Question: I store some settings in firebase database and reach this settings from app. It's working fine with the first 3 settings, but when I tried to add a new one, I can't reach this.
'''
func getLanguage(){
ref = DatabaseRef.settingsRef
//ref.observe(.value, with: { (snapshot) in
ref.observeSingleEvent(of: .value, with: { (snapshot) in
let valueL = snapshot.value as? NSDictionary
if (valueL?.count)! > 0 {
self.lang = ((valueL!["lang"])! as? String)!
}
})
}
'''
'''
static let settingsRef = Database.database().reference().child("events").child(event).child("settings")
'''
When I run this method, I got this error code on
> Thread 1: Fatal error: Unexpectedly found nil while unwrapping an Optional value
Ofcourse I double checked my database structure, and the path, but I can't figure out what is the problem, because my settings db looks like this:
'''
"settings" : {
"contLog" : "true",
"lang" : "en",
"showStat" : "true",
"useGate" : "true"
},
'''
And the snapshot looks like this:

PS: I know "true" is not bool, it's just for string test.
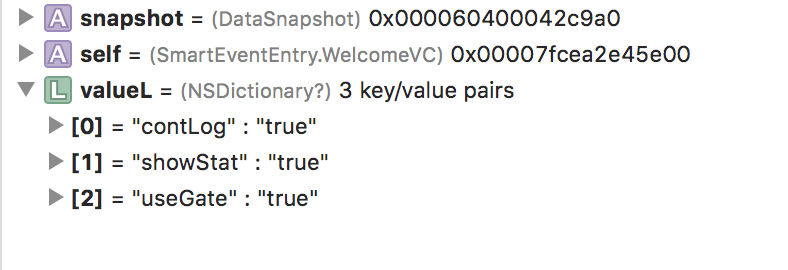
Answer: Thanks for your answers, it was a cache problem.
When I deleted the app from my phone (and from simulator), and rebuild it, everything works fine. Somehow the iOS stored older snapshots..